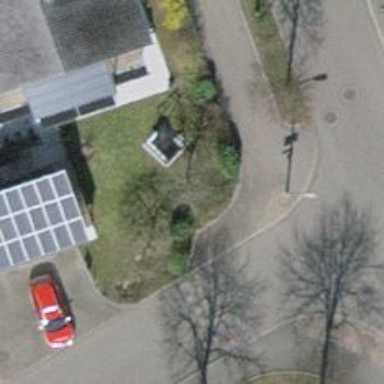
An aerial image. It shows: Kerb serving as barrier.